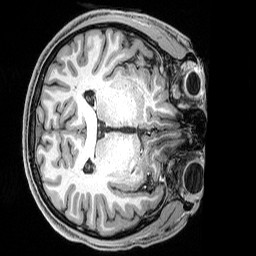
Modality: T1w
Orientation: axial
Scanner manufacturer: siemens
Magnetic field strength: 3 T
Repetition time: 2.5 s
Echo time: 0.0029 s